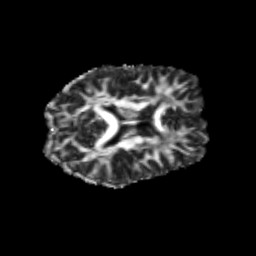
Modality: FA
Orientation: axial
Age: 26
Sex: female
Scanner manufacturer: siemens
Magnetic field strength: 3 T
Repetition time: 3.5 s
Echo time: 0.113 s